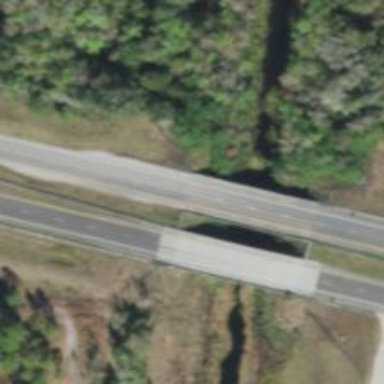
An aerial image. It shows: Trunk road bridge.